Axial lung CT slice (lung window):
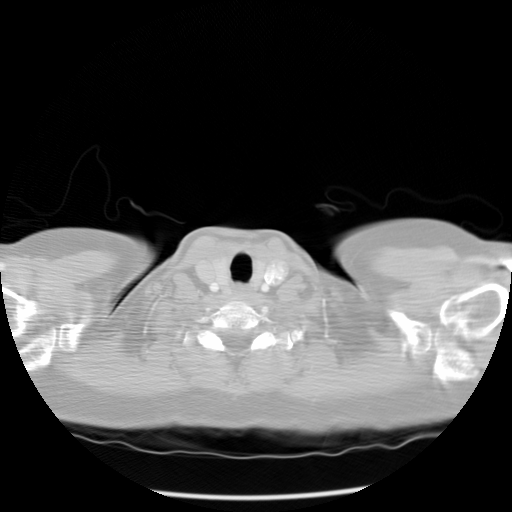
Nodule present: no